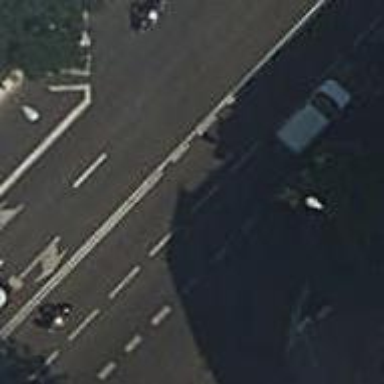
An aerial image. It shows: Road with traffic signals.